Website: apple
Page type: customer-info-address
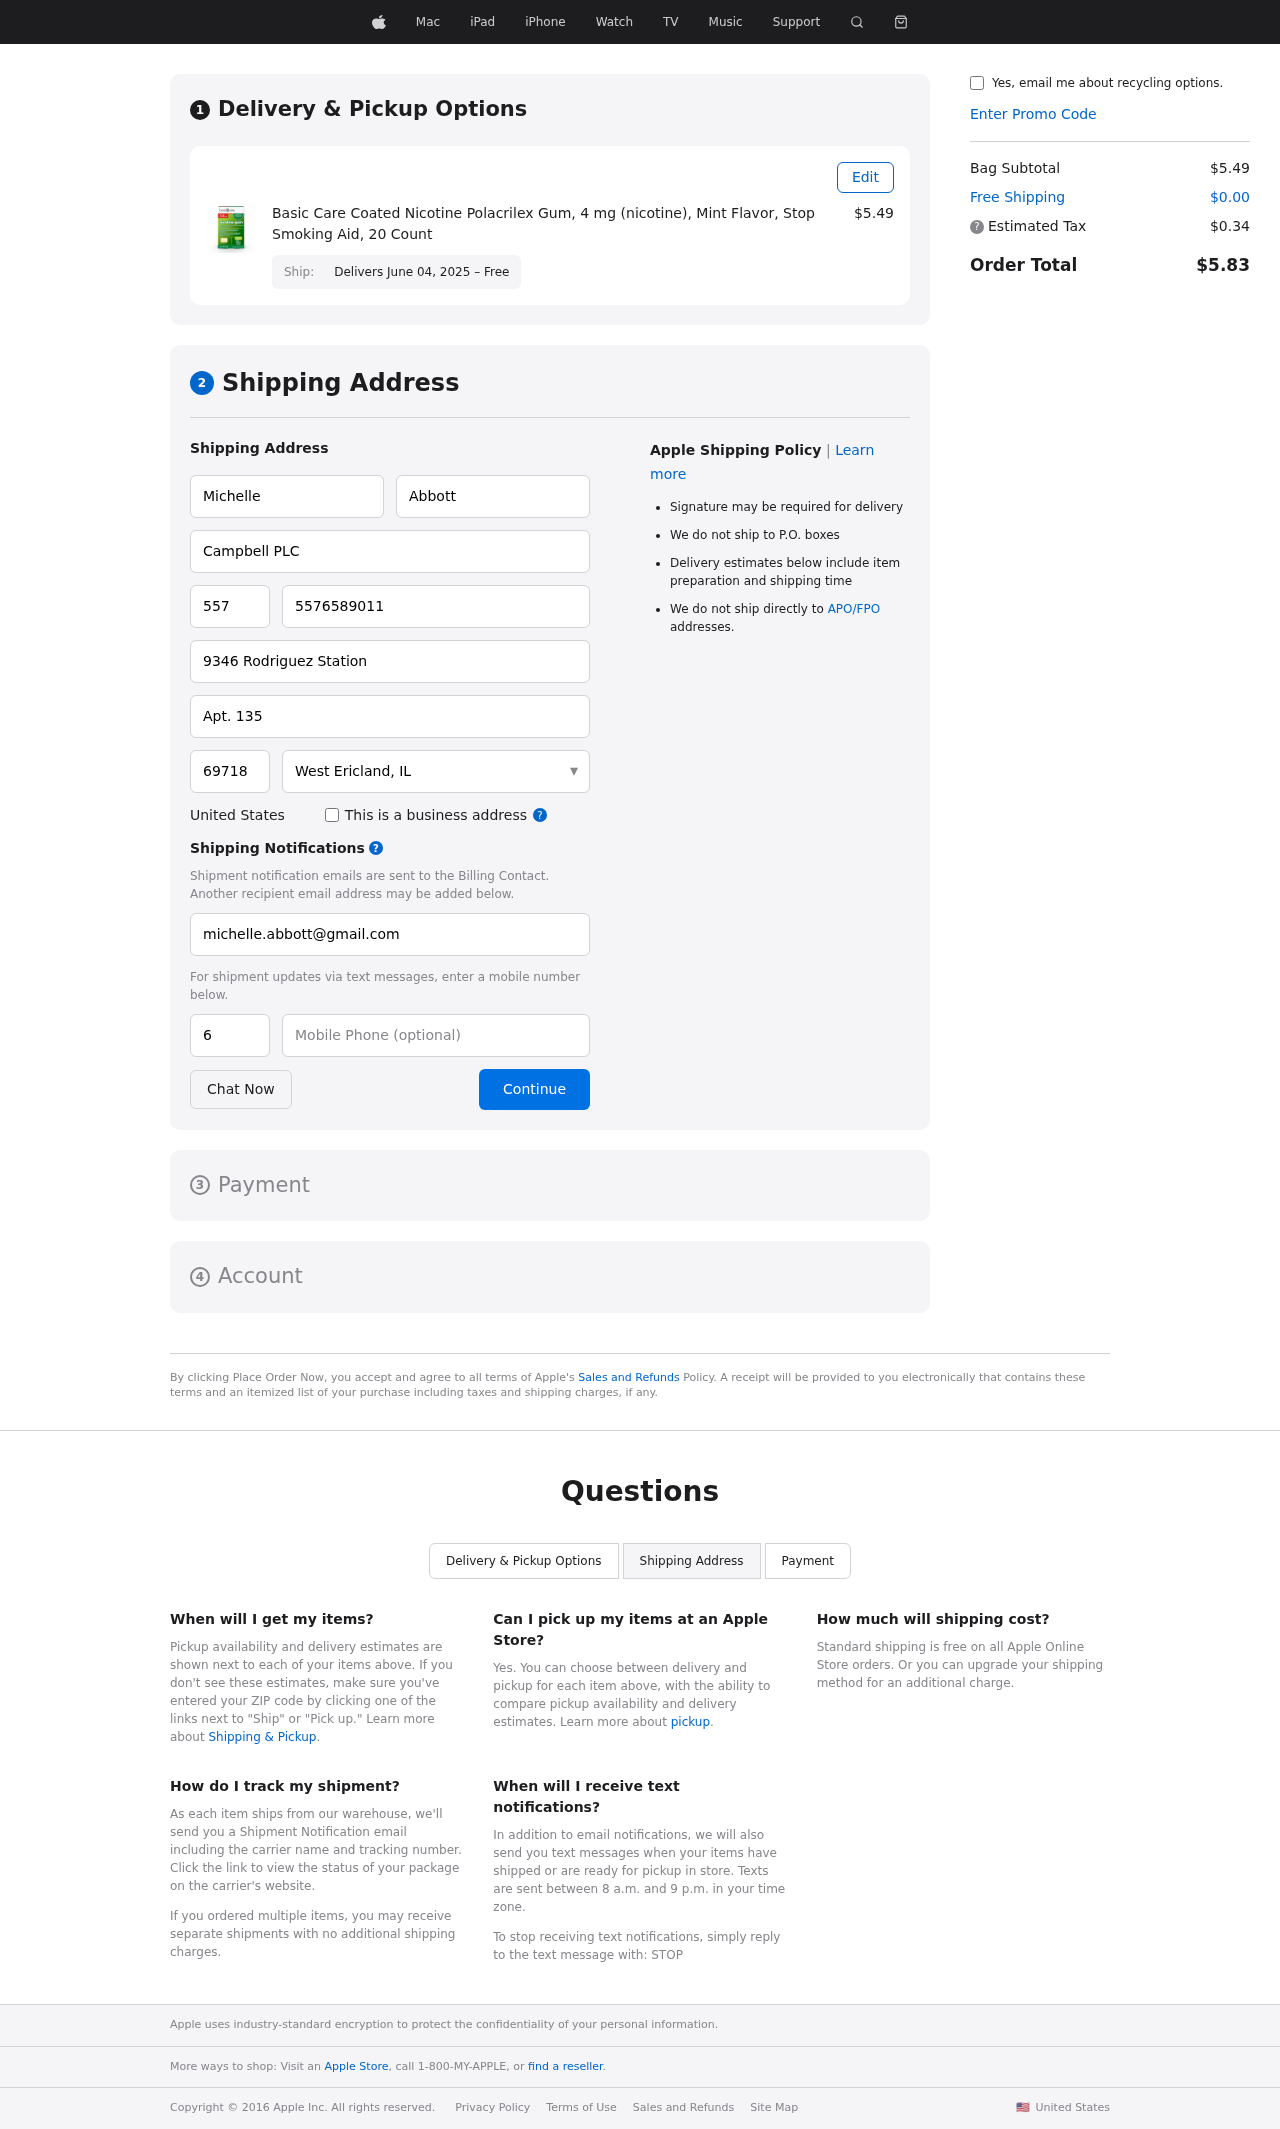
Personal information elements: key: PII_CITY_STATE
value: West Ericland, IL
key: PII_COMPANY
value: Campbell PLC
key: PII_COUNTRY
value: United States
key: PII_EMAIL
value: michelle.abbott@gmail.com
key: PII_FIRSTNAME
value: Michelle
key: PII_LASTNAME
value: Abbott
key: PII_PHONE
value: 5576589011
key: PII_PHONE_ALT
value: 6098422877
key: PII_PHONE_ALT_AREA
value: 609
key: PII_PHONE_AREA
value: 557
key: PII_POSTCODE
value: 69718
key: PII_STREET
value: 9346 Rodriguez Station
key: PII_STREET2
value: Apt. 135
Product elements: key: PRODUCT1_NAME
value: Basic Care Coated Nicotine Polacrilex Gum, 4 mg (nicotine), Mint Flavor, Stop Smoking Aid, 20 Count
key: PRODUCT1_PRICE
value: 5.49
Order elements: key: ORDER_DELIVERY_DATE
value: Delivers June 04, 2025 – Free
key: ORDER_SUBTOTAL
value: $5.49
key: ORDER_SHIPPING_COST
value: $0.00
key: ORDER_TAX
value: $0.34
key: ORDER_TOTAL
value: $5.83